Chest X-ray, PA view. Patient: 35 years old, sex M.
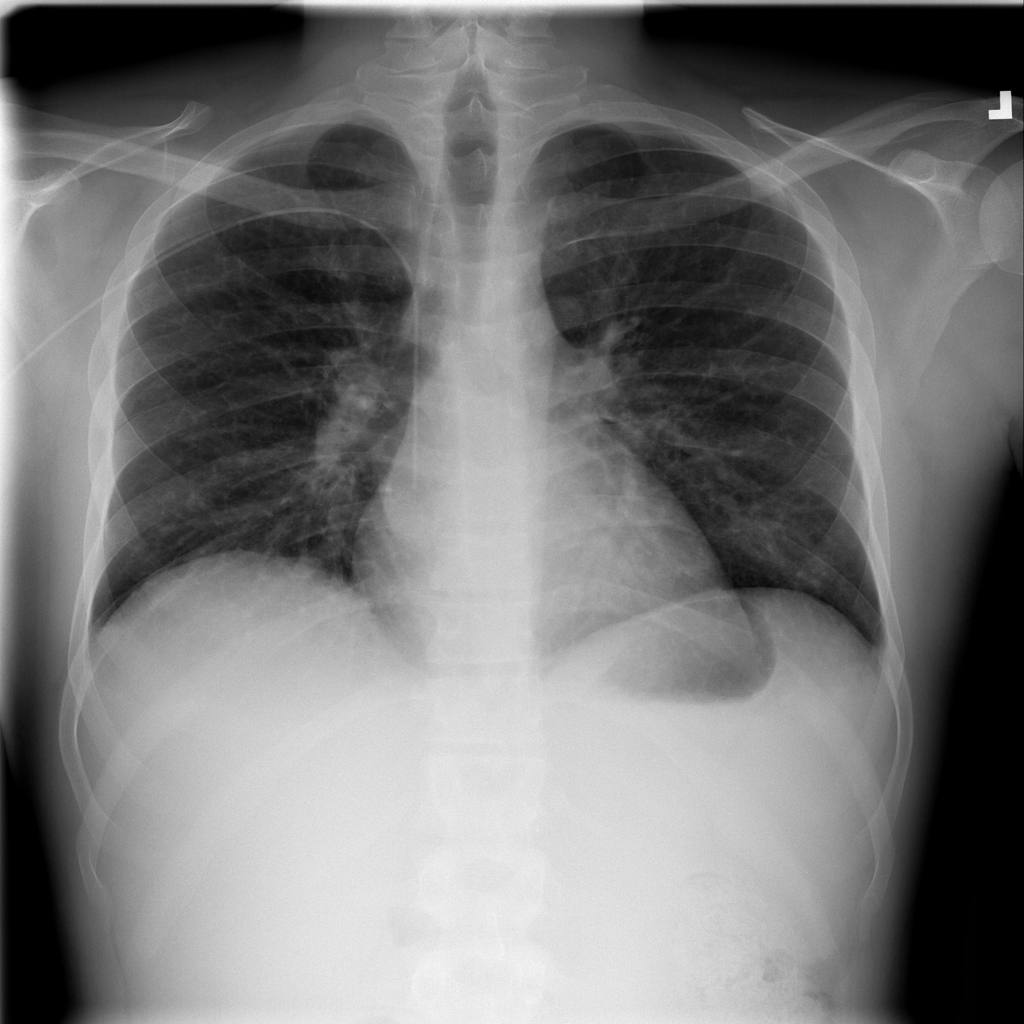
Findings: No Finding